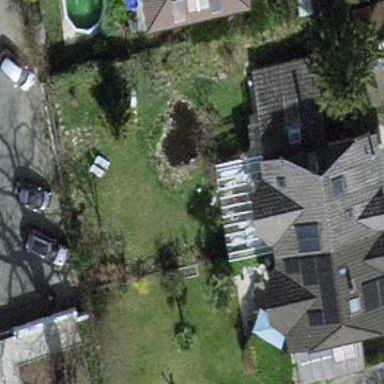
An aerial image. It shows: Garden surrounded by fence.